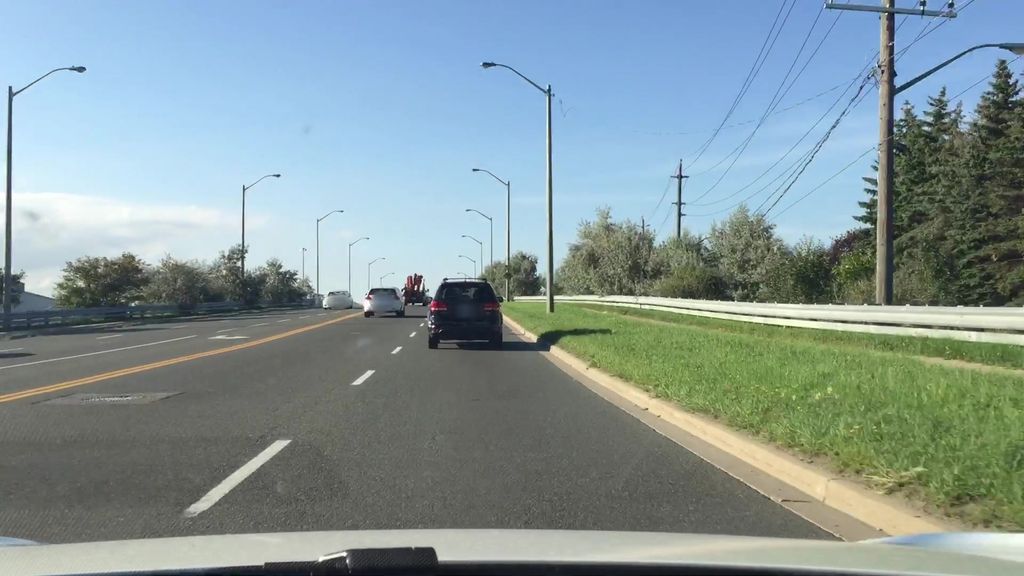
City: toronto